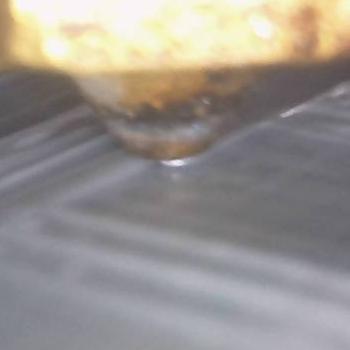
Flow rate: 238%